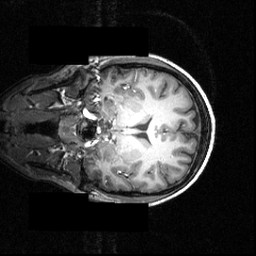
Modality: T1w
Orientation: coronal
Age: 22
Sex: female
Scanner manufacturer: siemens
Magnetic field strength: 3.951 T
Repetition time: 1.5 s
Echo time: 0.00335 s